Interaction volume radius: 10 \u00c5
Interaction volume height: 30 \u00c5
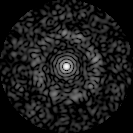
Disorder parameter: 0.8267